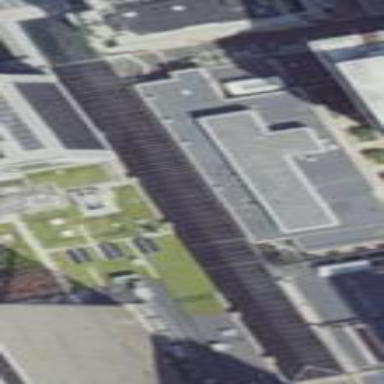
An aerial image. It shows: Building with hipped glass roof.